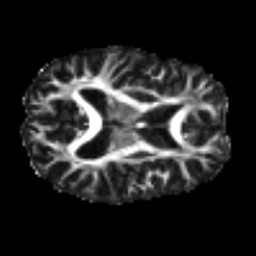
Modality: FA
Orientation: axial
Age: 24
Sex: female
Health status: ill
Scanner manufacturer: siemens
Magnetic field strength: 3 T
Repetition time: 6.5 s
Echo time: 0.062 s